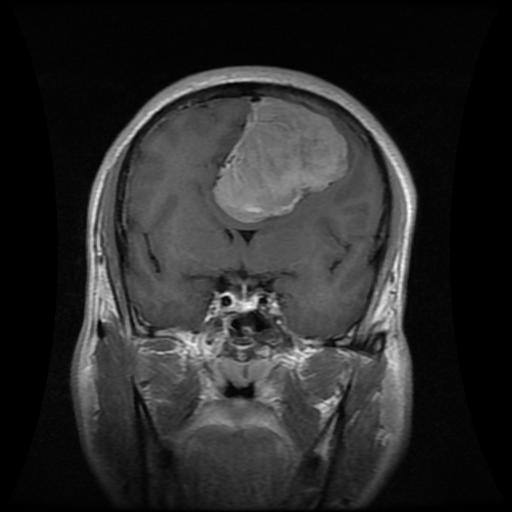
Label: meningioma